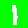
Digit: 1